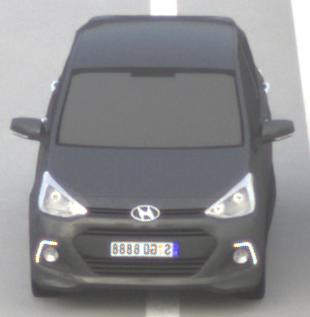
Make: Hyundai
Model: i10
Detailed model: Gen. 2
Model produced from: 2013
Model produced until: 2019
Doors: 5
Color: gray
Road condition: dry road
Daytime: morning or afternoon
Contrast: low contrast